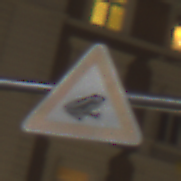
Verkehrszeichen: AmphibienwanderungLinks
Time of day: Night
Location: Outdoor (Urban)
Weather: Clear
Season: NotSpecified
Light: Artificial